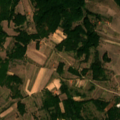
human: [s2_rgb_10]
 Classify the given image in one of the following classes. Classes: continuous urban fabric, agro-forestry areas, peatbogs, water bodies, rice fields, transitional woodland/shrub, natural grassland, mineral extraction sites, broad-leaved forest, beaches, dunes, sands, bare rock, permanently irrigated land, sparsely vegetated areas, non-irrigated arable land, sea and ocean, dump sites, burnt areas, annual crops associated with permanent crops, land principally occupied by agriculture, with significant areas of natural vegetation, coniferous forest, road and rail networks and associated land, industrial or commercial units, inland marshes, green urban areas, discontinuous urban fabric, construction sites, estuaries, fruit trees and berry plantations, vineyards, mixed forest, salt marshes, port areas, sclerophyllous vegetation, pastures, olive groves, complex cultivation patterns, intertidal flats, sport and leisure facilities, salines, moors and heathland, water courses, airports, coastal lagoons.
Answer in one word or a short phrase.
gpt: complex cultivation patterns, land principally occupied by agriculture, with significant areas of natural vegetation, broad-leaved forest